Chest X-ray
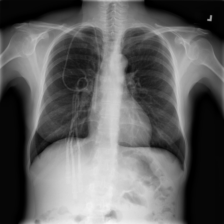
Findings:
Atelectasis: negative
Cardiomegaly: negative
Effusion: negative
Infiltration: negative
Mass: negative
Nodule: negative
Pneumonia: negative
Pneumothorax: negative
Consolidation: negative
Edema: negative
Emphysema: negative
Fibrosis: negative
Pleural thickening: negative
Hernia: negative